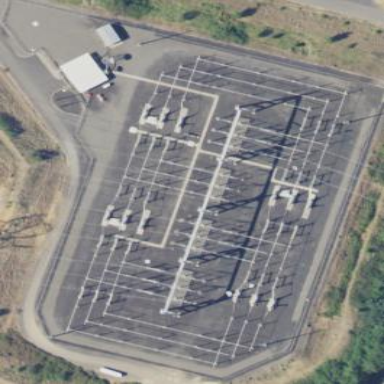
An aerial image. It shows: Transmission level substation.